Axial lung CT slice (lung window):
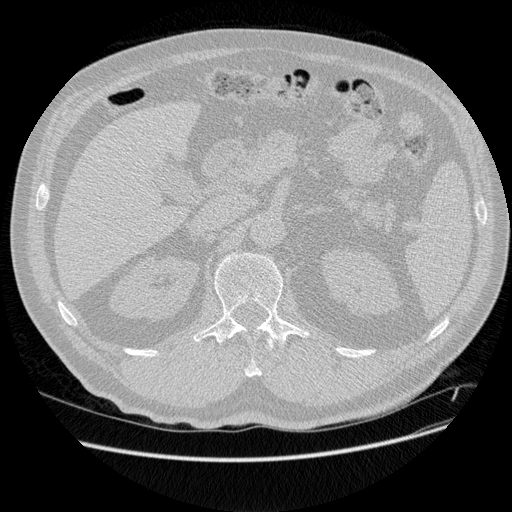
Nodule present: no